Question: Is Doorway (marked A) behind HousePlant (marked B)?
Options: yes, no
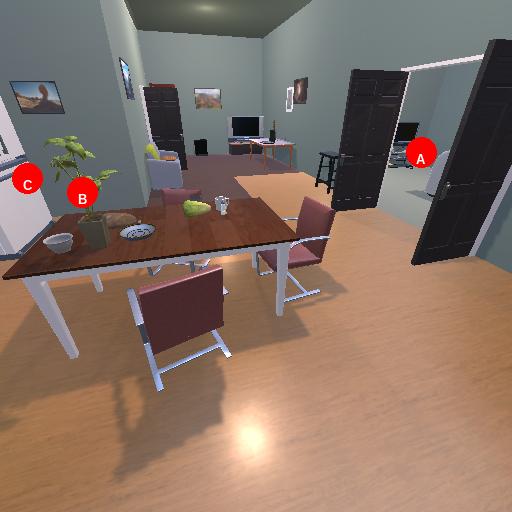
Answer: yes